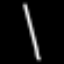
Label: line